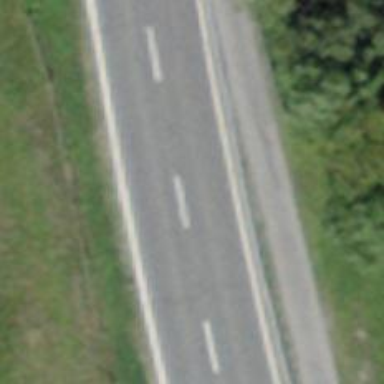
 featuring separate cycle lane and sidewalk."